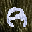
Label: 8